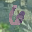
Label: 6